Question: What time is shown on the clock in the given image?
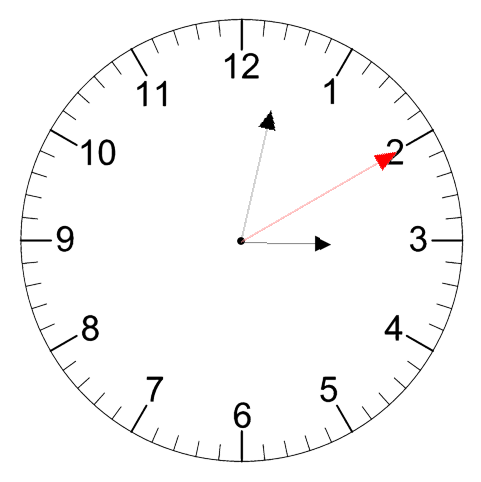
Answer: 03:02:10